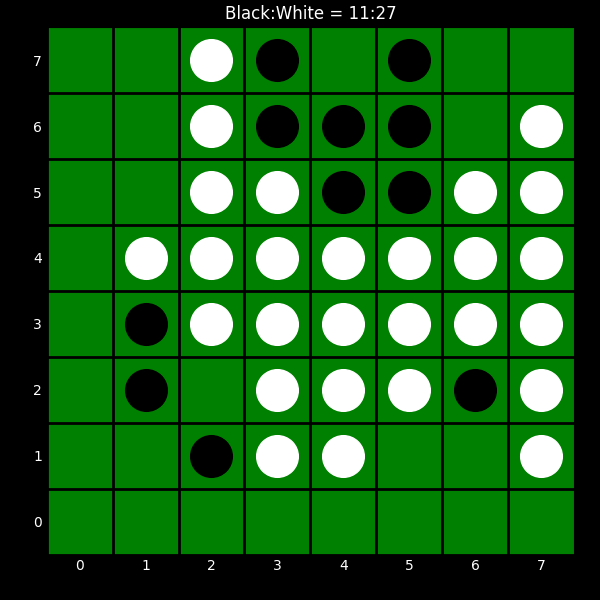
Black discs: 11
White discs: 27